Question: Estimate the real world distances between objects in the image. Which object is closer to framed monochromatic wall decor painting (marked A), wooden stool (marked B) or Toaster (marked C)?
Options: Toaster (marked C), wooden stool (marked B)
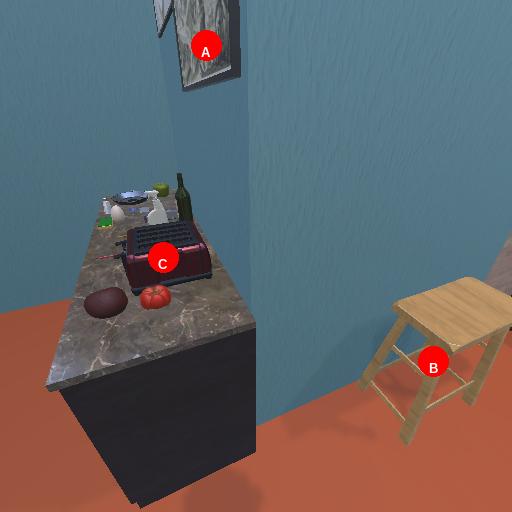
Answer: Toaster (marked C)